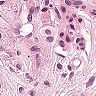
Metastatic tissue present: yes